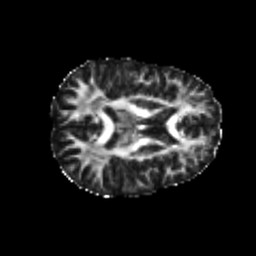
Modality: FA
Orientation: axial
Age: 26
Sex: female
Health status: healthy
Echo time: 0.074 s